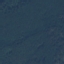
Land use / land cover class: Forest